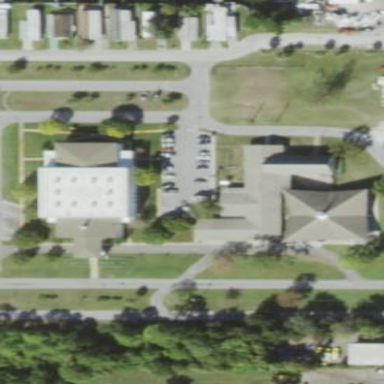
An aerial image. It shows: Beautiful church building.